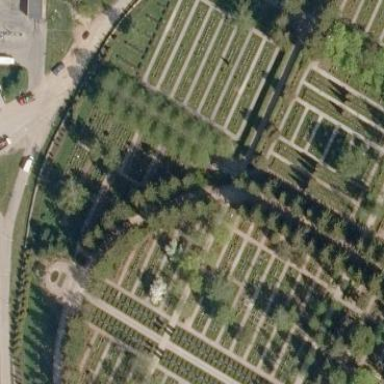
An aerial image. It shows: Sector within cemetery.